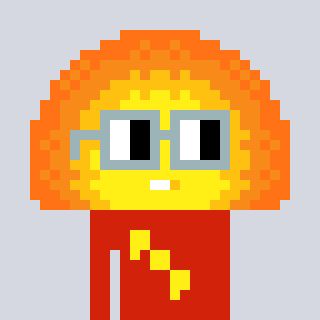
a pixel art character with square dark gray glasses, a sunset-shaped head and a red-colored body on a cool background